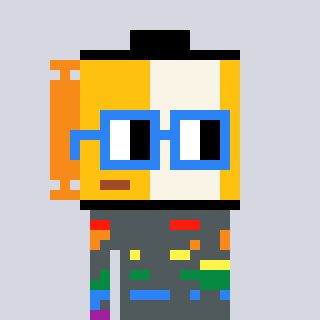
a pixel art character with square blue glasses, a film roll-shaped head and a gold-colored body on a cool background